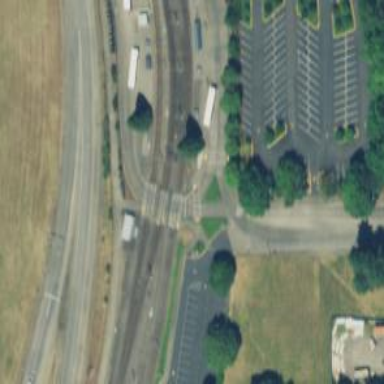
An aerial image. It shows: Busway road.